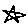
Label: star